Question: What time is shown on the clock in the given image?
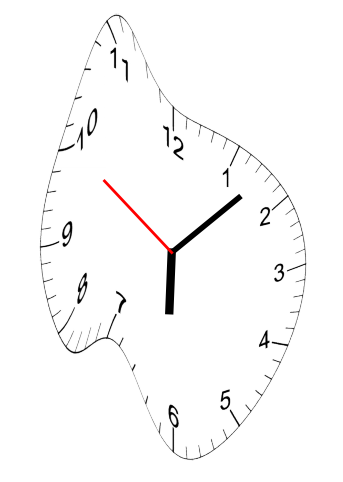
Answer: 06:07:50